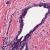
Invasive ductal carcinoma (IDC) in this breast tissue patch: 0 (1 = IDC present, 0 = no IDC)